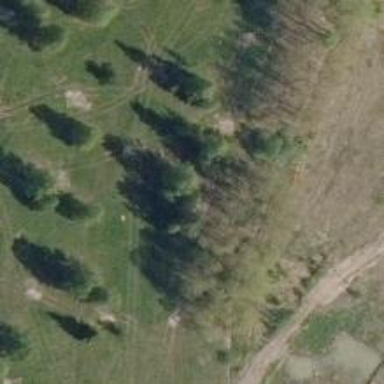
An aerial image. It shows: Disc golf hole.